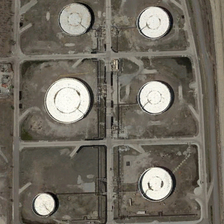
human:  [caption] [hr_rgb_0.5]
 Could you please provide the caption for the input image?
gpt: six storage tanks are in a piece of bareland near a road .

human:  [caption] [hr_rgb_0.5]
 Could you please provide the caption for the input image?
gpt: six storage tanks are in a piece of bareland near a road .

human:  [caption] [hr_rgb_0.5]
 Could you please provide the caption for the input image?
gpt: six storage tanks are in a piece of bareland near a road .

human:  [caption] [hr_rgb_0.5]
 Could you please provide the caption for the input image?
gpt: six storage tanks are in a piece of bareland near a road .

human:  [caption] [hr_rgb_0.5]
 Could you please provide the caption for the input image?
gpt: six storage tanks are in a piece of bareland near a road .